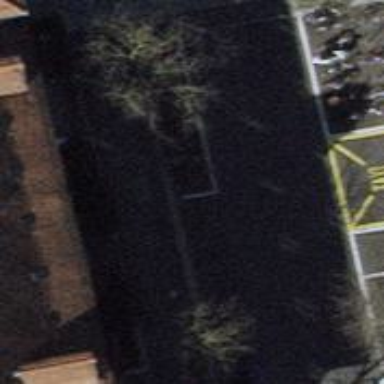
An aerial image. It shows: Bicycle parking area with stands available.